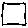
Label: square